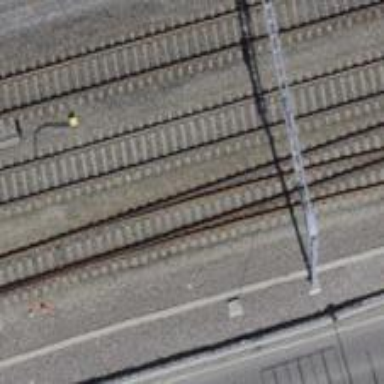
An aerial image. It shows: Railway switch.